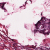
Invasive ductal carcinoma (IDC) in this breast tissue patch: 1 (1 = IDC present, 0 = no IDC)